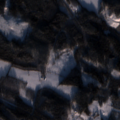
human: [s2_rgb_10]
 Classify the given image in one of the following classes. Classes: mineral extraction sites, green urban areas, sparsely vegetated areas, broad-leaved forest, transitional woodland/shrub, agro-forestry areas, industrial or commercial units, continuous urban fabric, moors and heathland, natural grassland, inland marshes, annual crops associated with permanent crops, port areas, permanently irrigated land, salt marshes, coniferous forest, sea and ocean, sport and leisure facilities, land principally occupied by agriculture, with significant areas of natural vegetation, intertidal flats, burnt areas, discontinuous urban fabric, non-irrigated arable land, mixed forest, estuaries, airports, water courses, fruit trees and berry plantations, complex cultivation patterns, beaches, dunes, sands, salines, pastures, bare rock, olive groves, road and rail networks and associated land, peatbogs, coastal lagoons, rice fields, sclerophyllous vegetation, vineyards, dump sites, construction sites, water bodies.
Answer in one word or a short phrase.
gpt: land principally occupied by agriculture, with significant areas of natural vegetation, coniferous forest, mixed forest, water bodies